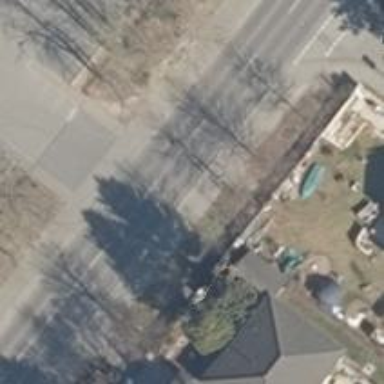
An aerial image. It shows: Secondary road with asphalt surface and sidewalks on both sides.